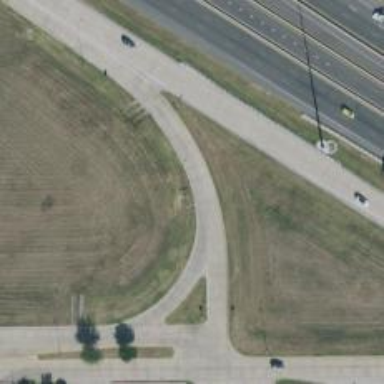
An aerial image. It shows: Secondary link road.